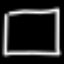
Label: square